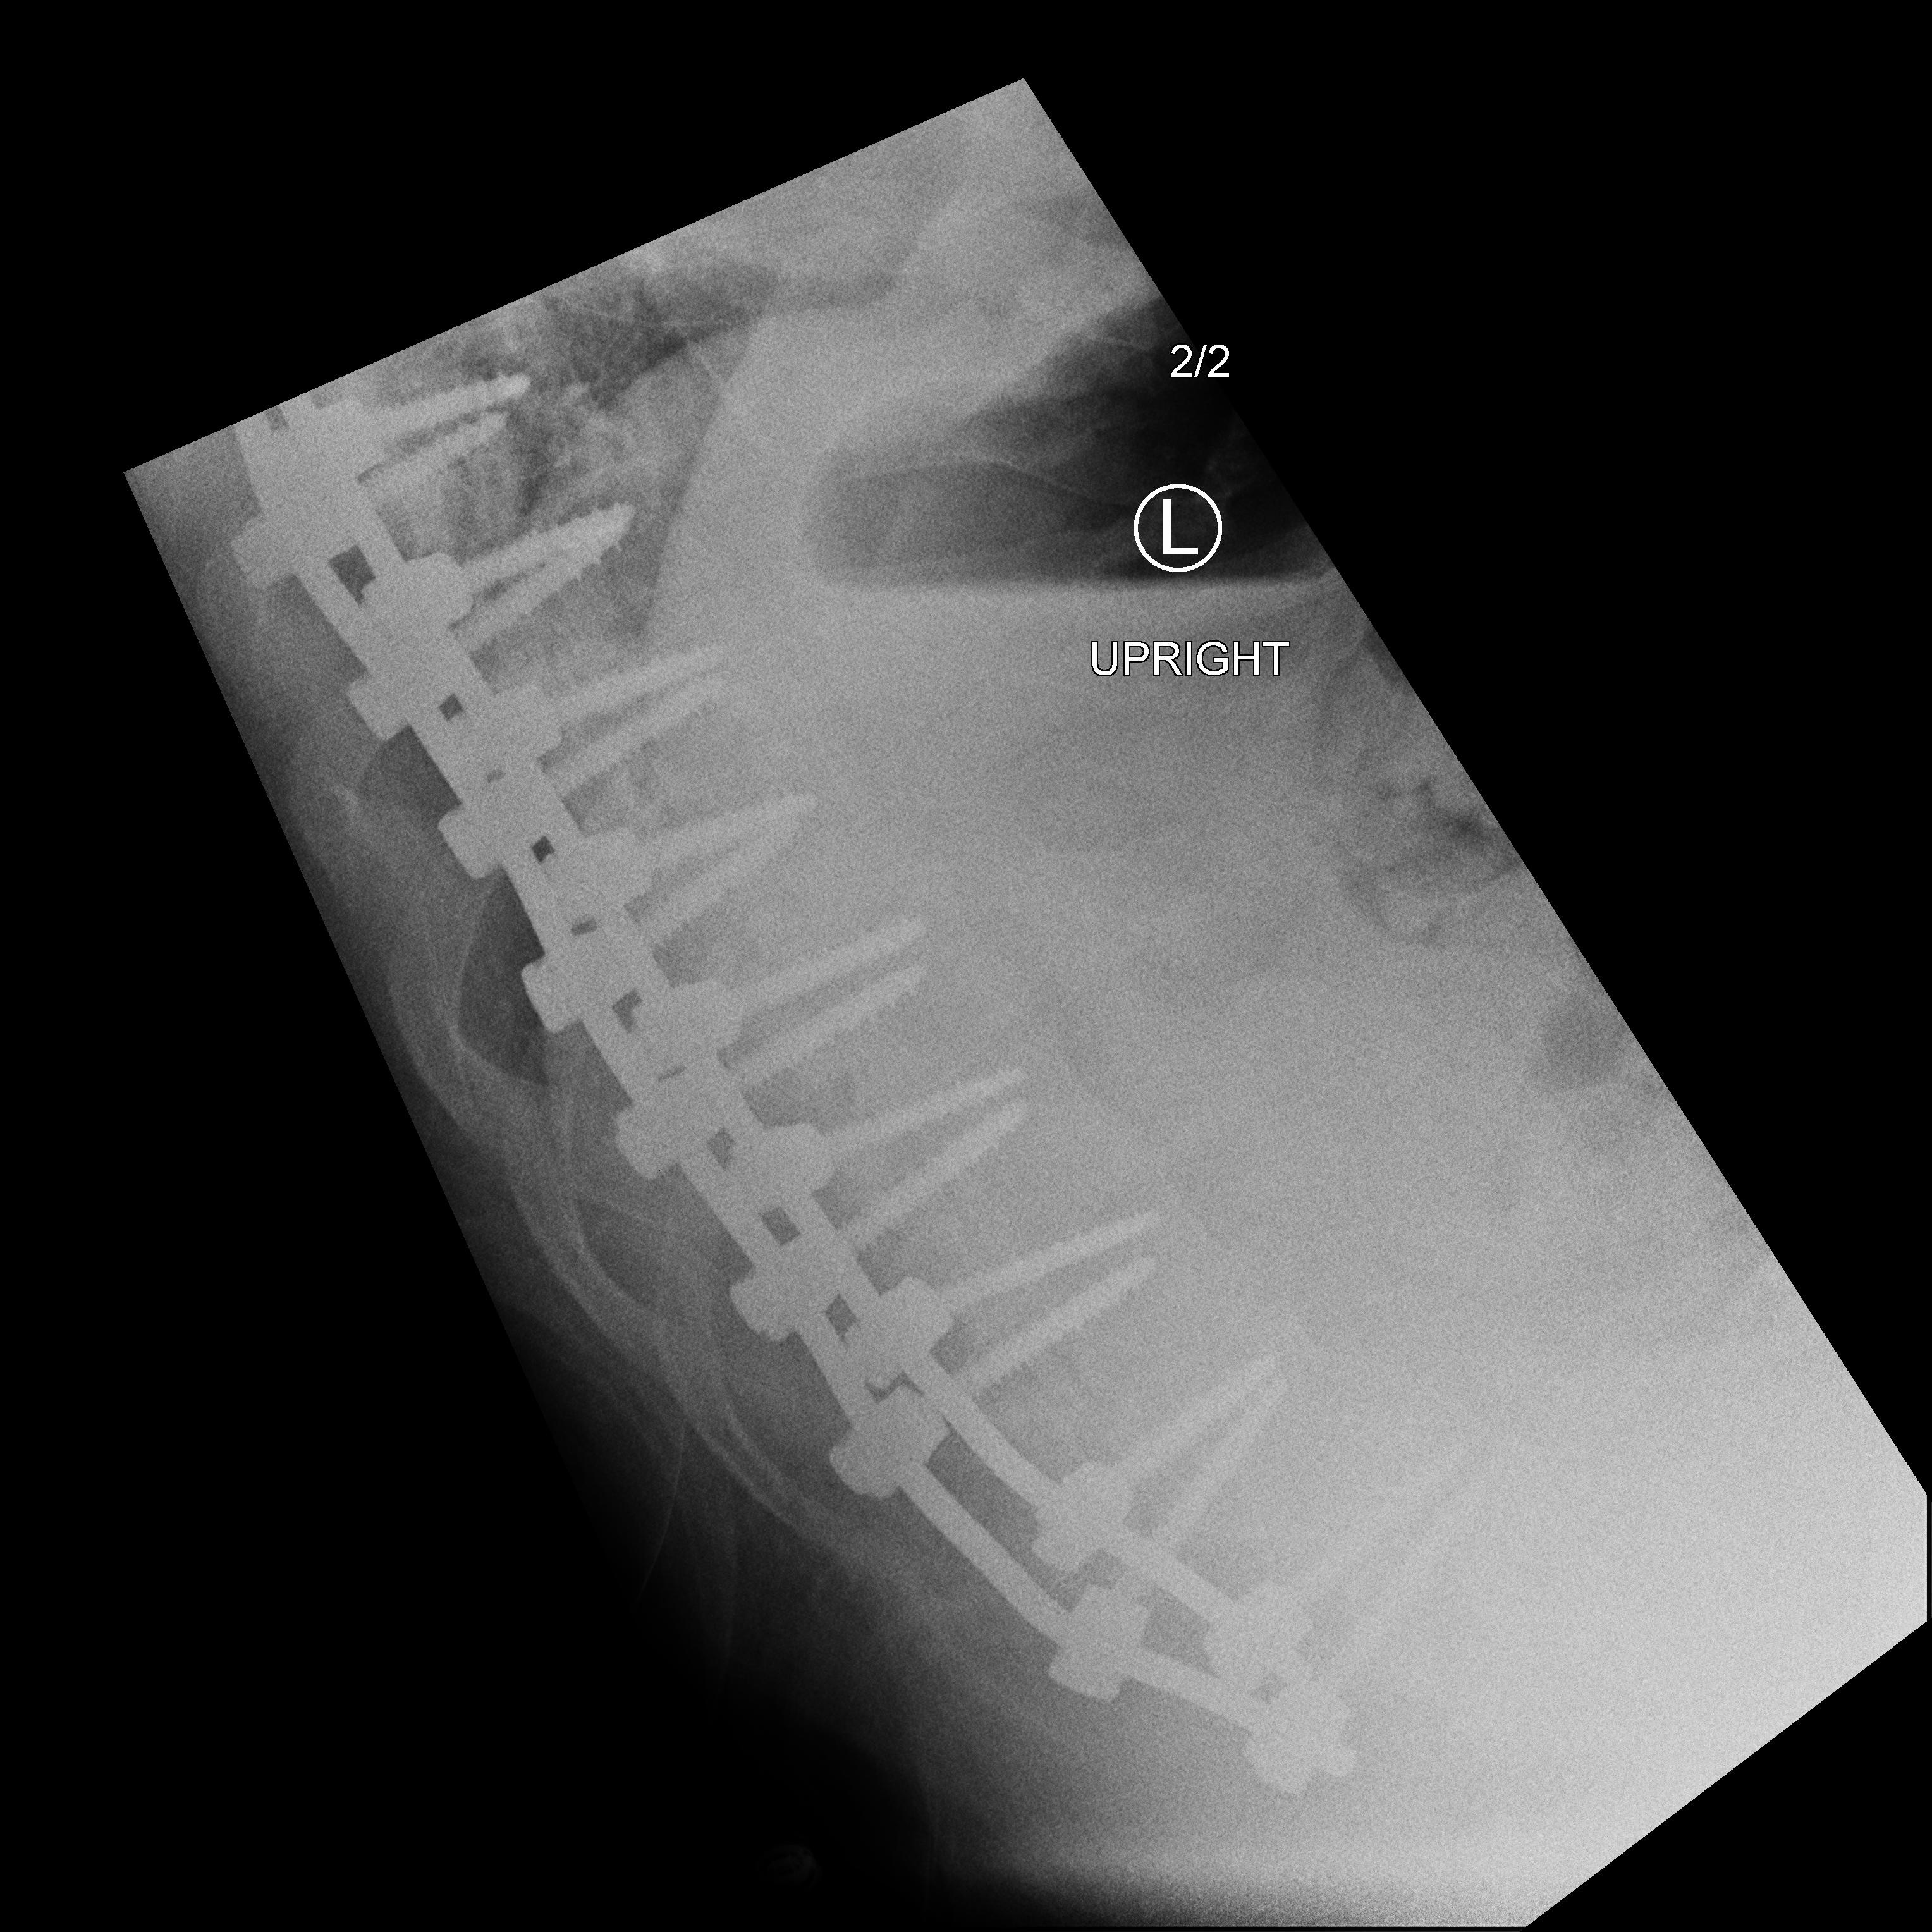
View: LATERAL
Implant manufacturer: medtronic solera